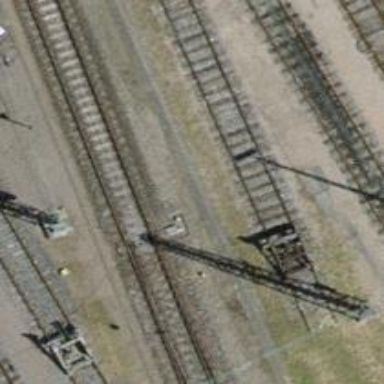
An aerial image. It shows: Railway switch with the turnout side on the left.